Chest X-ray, AP view. Patient: 44 years old, sex M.
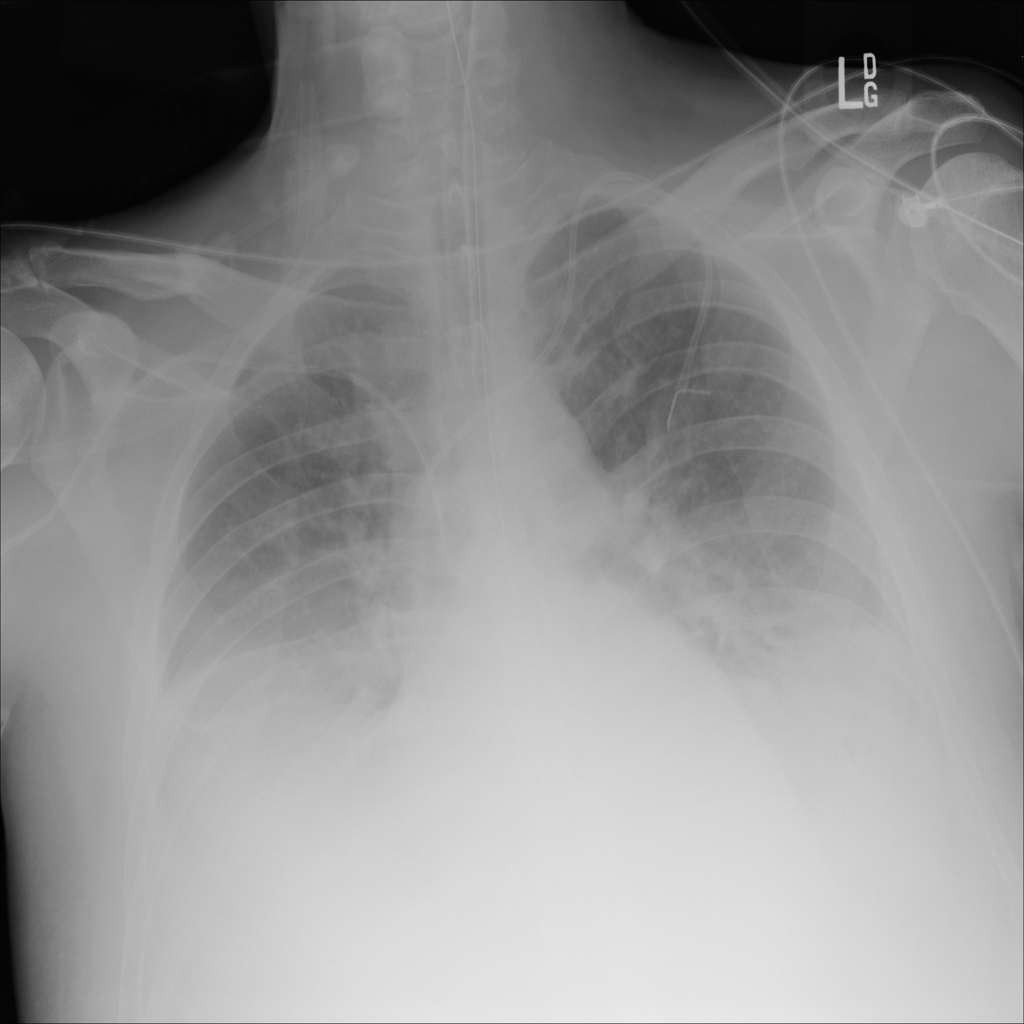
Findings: Atelectasis, Consolidation